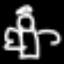
Label: angel